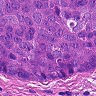
Metastatic tissue present: yes